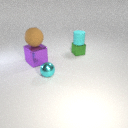
small cyan metal sphere to the right of large purple metal cube